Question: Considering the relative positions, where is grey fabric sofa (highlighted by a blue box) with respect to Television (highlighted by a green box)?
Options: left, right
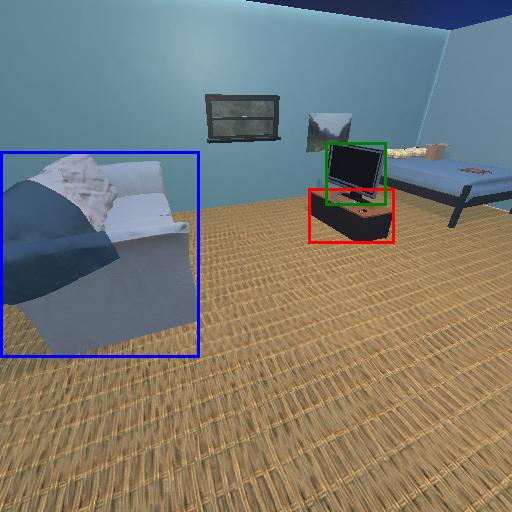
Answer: left